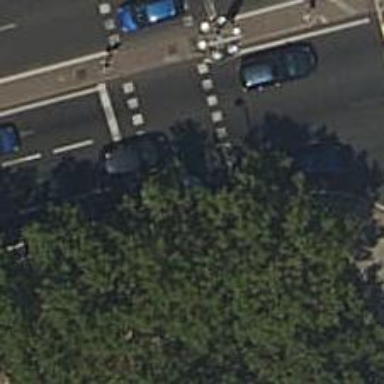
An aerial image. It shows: Crossing with traffic signals.